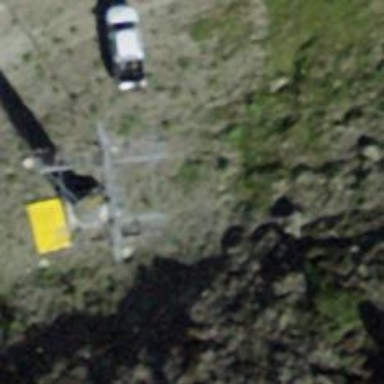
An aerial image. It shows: Pylon for aerialway.